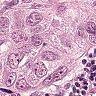
Metastatic tissue present: yes